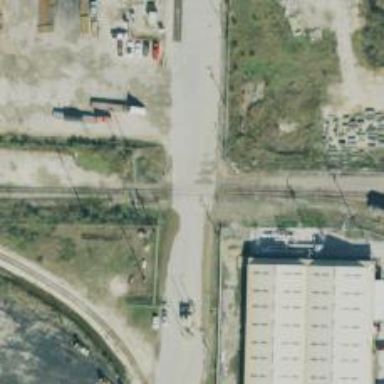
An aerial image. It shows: Railway level crossing.